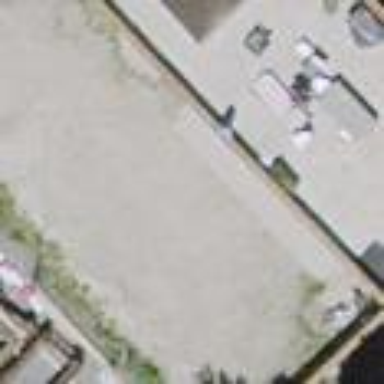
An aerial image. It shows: Garage building.